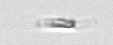
Label: Bacillariophyceae